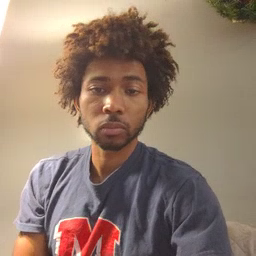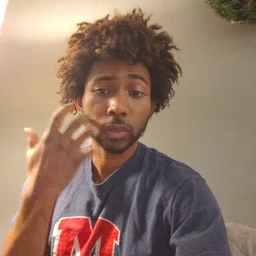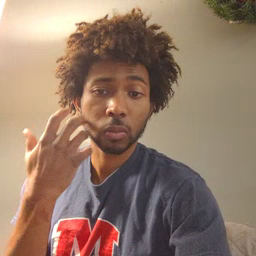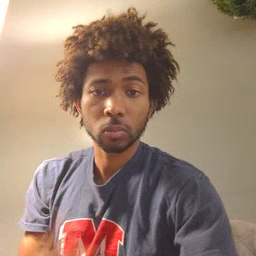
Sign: tiger